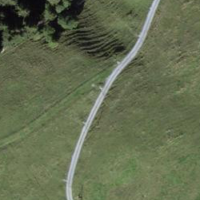
EUNIS habitat code: 24
Species observed at this site:
Silene dioica